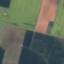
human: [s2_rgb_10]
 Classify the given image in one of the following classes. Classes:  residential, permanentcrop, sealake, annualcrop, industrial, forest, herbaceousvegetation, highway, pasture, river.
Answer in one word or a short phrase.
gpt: AnnualCrop